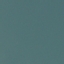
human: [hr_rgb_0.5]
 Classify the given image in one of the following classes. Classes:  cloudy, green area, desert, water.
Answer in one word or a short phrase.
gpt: water